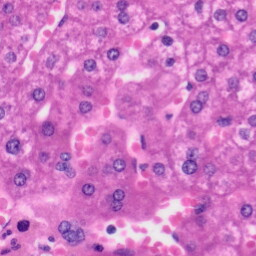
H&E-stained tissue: Liver